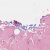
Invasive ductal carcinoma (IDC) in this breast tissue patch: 0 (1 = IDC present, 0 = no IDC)